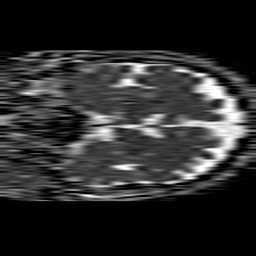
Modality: ADC
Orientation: coronal
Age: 70
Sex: female
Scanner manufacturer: philips
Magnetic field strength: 1.5 T
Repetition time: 4.6 s
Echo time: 0.08631 s